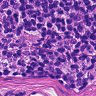
Metastatic tissue present: no